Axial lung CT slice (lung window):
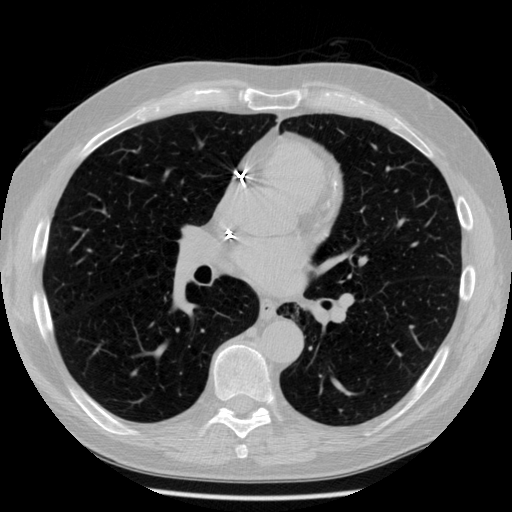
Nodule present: no